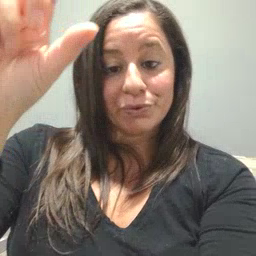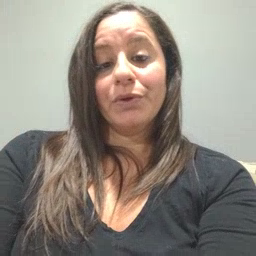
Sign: moon